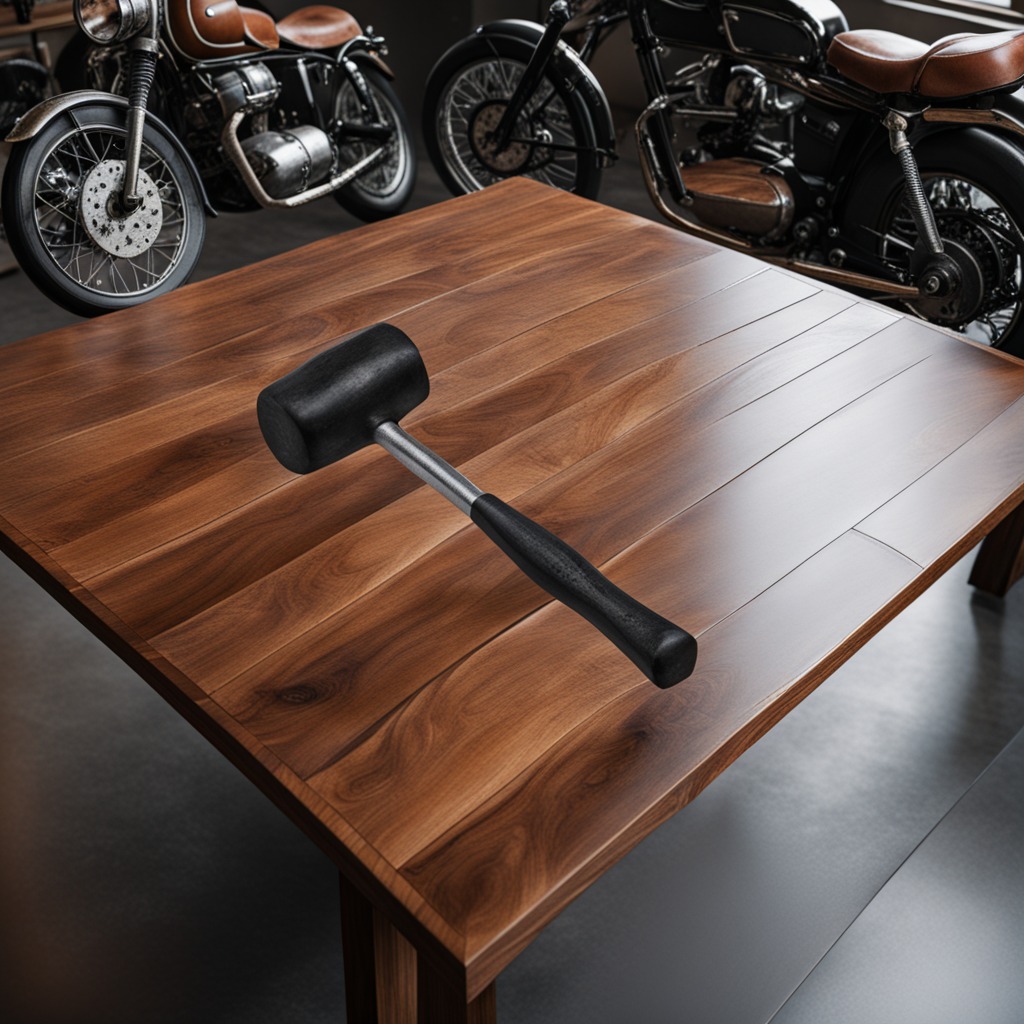
A hammer lies on an oil-spilled wooden table in a vintage motorcycle garage.